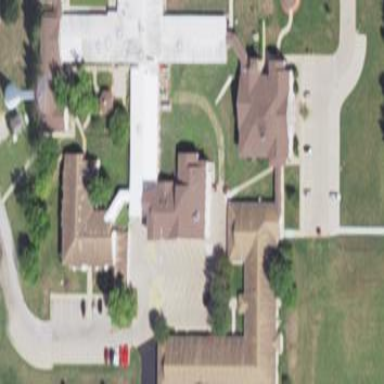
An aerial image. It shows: Nursing home.